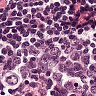
Metastatic tissue present: no